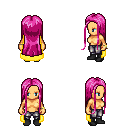
a pixel art fantasy rpg character, female body template, human, tanned skin, yellow cape, metal pants, pink extra-long hairstyle, bracelets, black shoes, four views (front, back, left, right), 2x2 character sprite sheet, small pixel art, hard edges, no anti-aliasing